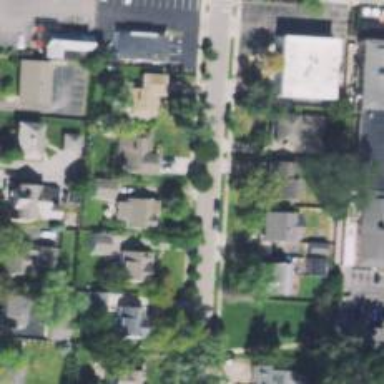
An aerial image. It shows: Residential driveway used as service road.